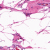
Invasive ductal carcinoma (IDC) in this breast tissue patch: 0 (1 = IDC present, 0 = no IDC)